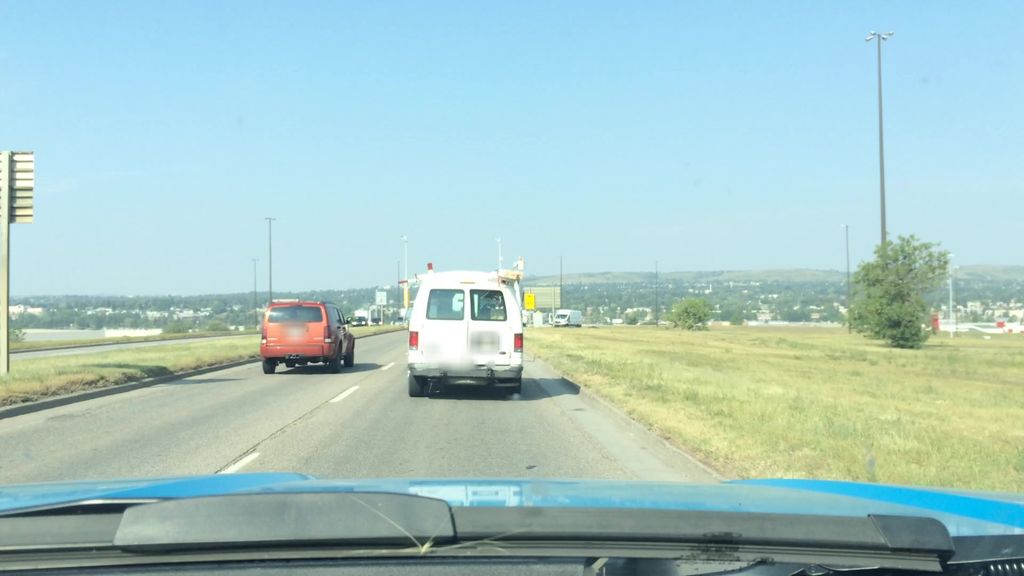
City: calgary